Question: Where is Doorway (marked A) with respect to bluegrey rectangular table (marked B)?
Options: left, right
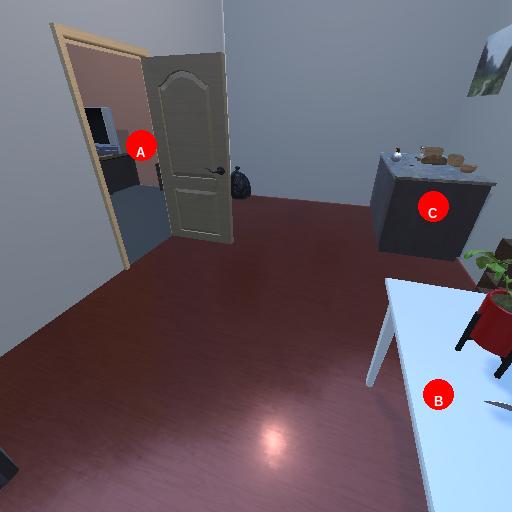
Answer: left